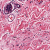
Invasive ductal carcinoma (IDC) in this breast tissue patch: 0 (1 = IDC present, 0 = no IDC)